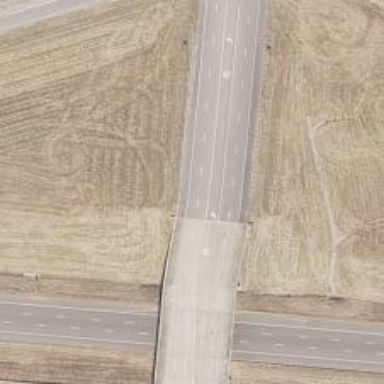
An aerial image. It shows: Secondary road crossing viaduct bridge.